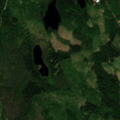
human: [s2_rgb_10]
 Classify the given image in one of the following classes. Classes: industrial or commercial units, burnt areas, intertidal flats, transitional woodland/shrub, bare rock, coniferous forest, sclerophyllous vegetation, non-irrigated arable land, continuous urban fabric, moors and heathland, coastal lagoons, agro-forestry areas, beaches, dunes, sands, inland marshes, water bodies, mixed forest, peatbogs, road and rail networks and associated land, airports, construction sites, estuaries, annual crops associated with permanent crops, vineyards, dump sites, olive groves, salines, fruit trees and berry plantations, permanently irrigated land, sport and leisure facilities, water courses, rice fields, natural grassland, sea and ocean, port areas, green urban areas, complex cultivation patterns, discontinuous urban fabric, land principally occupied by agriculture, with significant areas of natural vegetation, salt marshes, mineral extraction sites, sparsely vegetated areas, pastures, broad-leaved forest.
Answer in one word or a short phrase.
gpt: coniferous forest, mixed forest